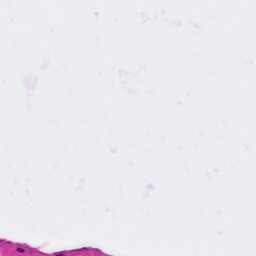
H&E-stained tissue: Pancreatic